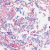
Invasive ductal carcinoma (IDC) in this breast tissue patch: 0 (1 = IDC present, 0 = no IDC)